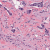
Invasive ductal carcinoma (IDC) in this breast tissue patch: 1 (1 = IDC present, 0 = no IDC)